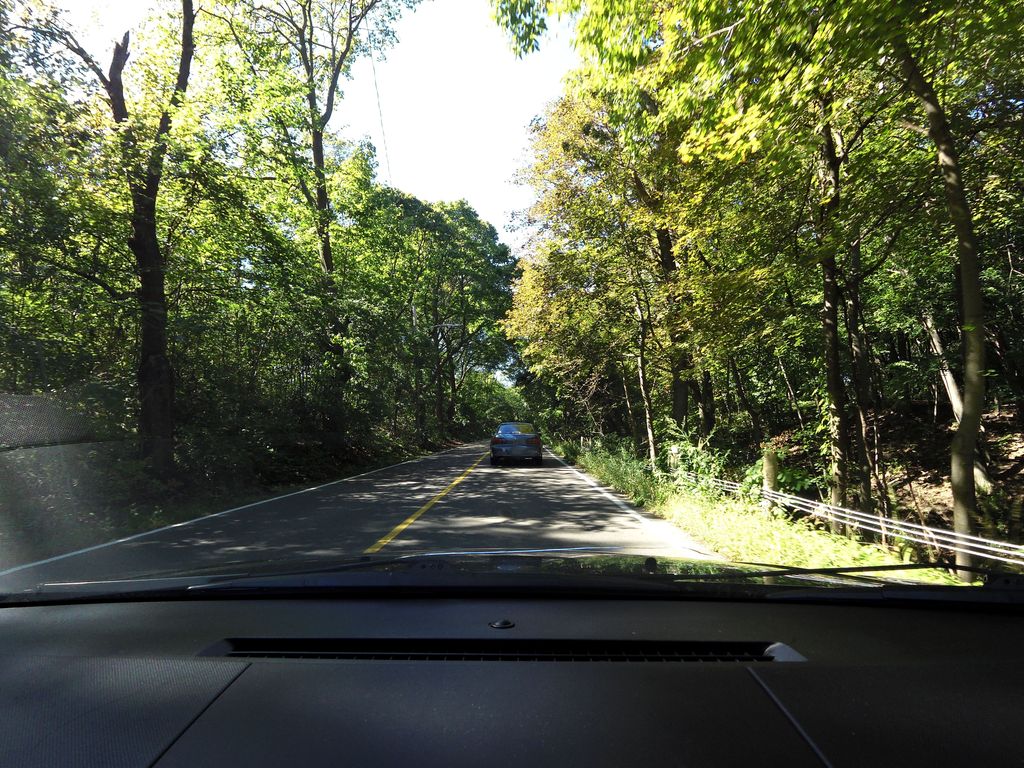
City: hamilton